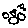
Label: circle